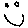
Label: smiley face